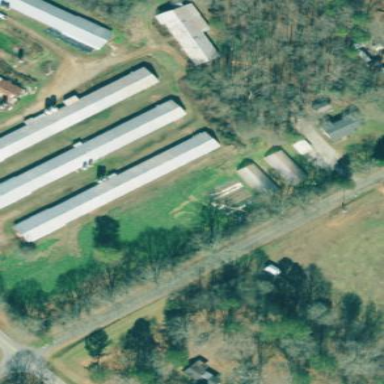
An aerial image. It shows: Poultry house.